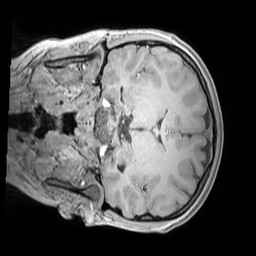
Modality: MP2RAGE
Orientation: coronal
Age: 10
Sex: male
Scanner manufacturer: siemens
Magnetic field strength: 3 T
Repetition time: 4 s
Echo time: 0.00303 s